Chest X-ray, PA view. Patient: 51 years old, sex M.
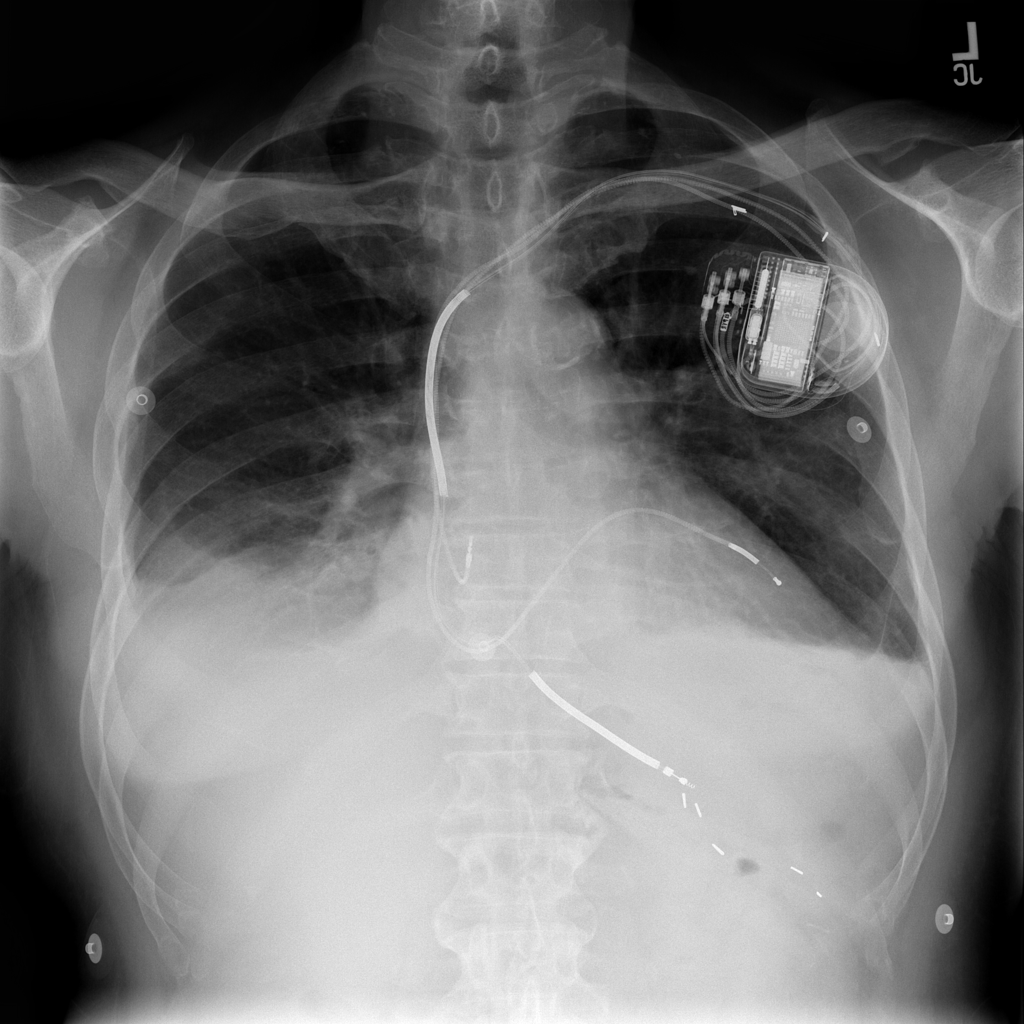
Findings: No Finding